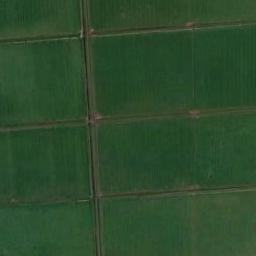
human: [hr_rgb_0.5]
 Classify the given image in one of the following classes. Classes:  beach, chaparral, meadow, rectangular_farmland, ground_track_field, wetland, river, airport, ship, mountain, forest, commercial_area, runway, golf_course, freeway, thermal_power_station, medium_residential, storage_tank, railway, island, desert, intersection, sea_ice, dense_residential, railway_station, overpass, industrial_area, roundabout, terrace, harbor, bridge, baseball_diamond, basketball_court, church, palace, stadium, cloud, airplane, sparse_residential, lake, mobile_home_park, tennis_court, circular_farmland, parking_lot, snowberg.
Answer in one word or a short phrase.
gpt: rectangular_farmland